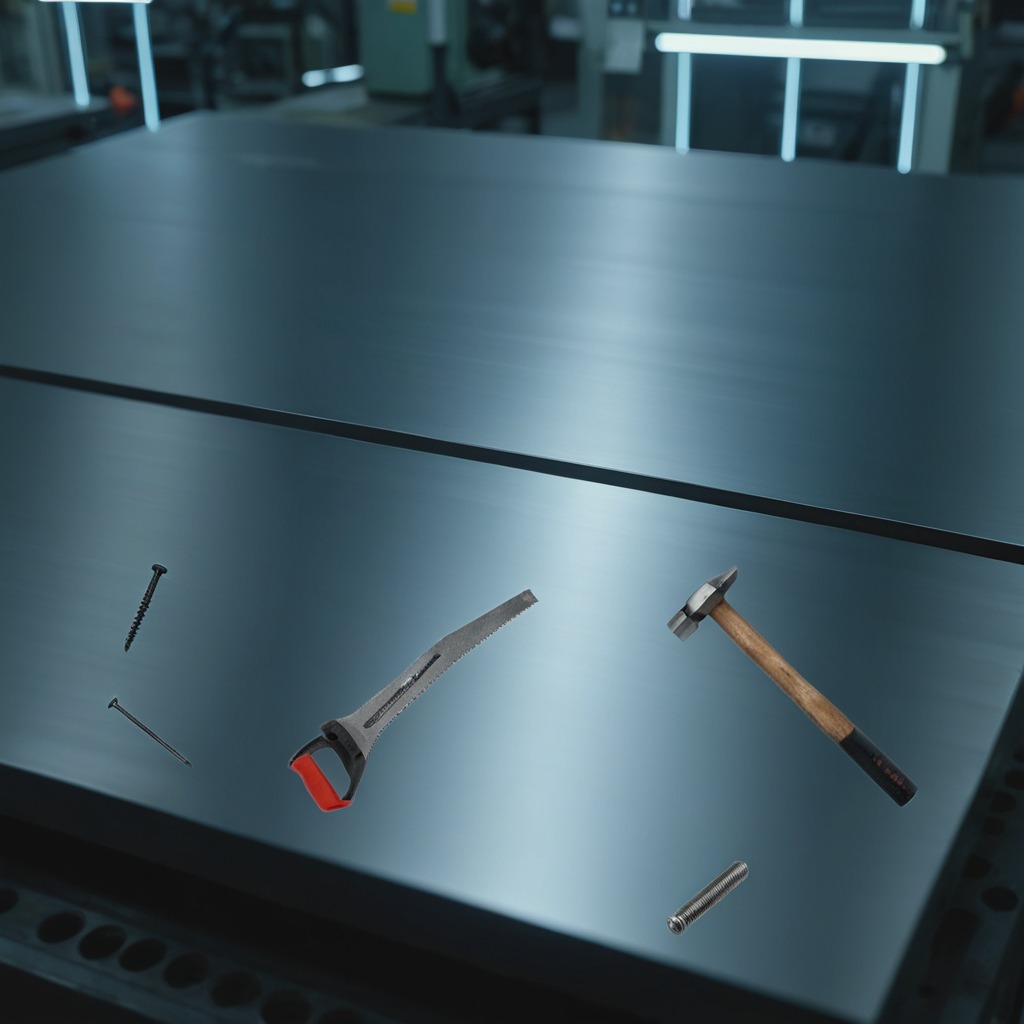
A metal machine screw, a hammer, an iron nail, a coiled metal spring, and a handheld metal saw are lying on a metal table in a machine shop under fluorescent lights.